Question: I am unable to delete data from my database. This is my code:
'''
Dim DeleteData As OleDbCommand
conn.open()
sql1 = ("DELETE FROM Etat_projet WHERE Nom_du_client= &TextBox1.Text")
DeleteData = New OleDbCommand(sql1, conn)
DeleteData.ExecuteNonQuery()
Me.Close()
'''
This is a capture of my database and the record still exists:

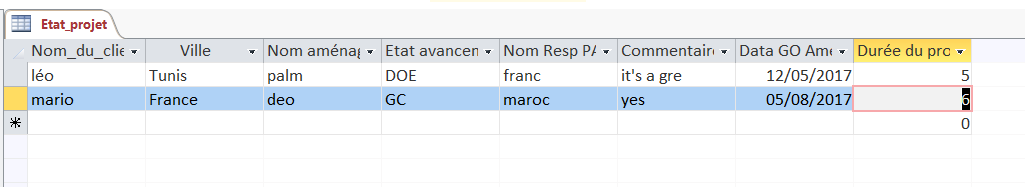
Answer: You need to pass 'TextBox1.Text' as a parameter into the command like so:
'''
sql1 = "DELETE FROM Etat_projet WHERE Nom_du_client = ?"
DeleteData = New OleDbCommand(sql1, conn)
DeleteData.Parameters.Add("@Nom", OleDbType.[Type]).Value = TextBox1.Text
DeleteData.ExecuteNonQuery()
'''
> Note that I have used 'OleDbType.[Type]'. You will want to replace this with the data type you have specified for your columns.
I would also consider implementing <URL>:
> Sometimes your code requires an unmanaged resource, such as a file handle, a COM wrapper, or a SQL connection. A Using block guarantees the disposal of one or more such resources when your code is finished with them. This makes them available for other code to use.
'''
Using con As New OleDbConnection(connectionString),
cmd As New OleDbCommand("DELETE FROM Etat_projet WHERE Nom_du_client = ?", con)
cmd.Parameters.Add("@Nom", OleDbType.[Type]).Value = TextBox1.Text
cmd.ExecuteNonQuery()
End Using
'''